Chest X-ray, PA view. Patient: 43 years old, sex F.
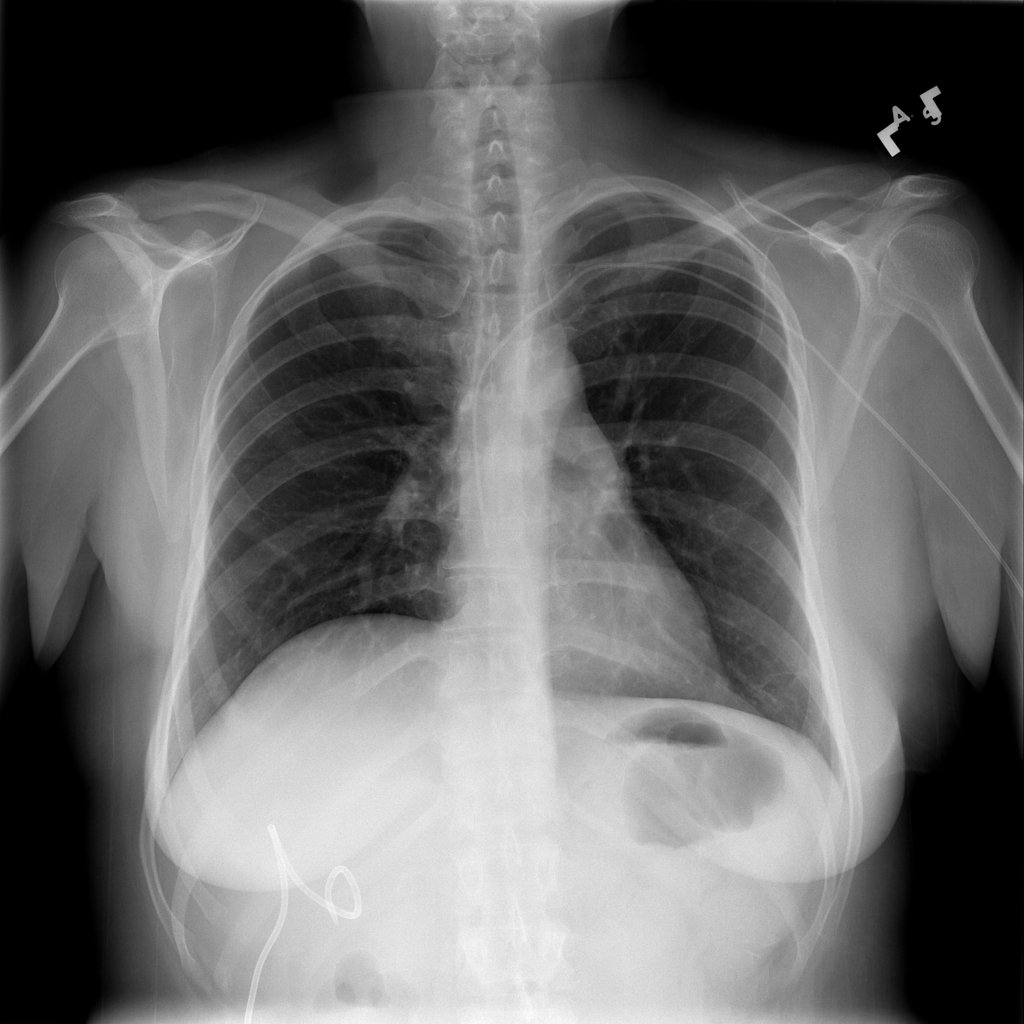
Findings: No Finding